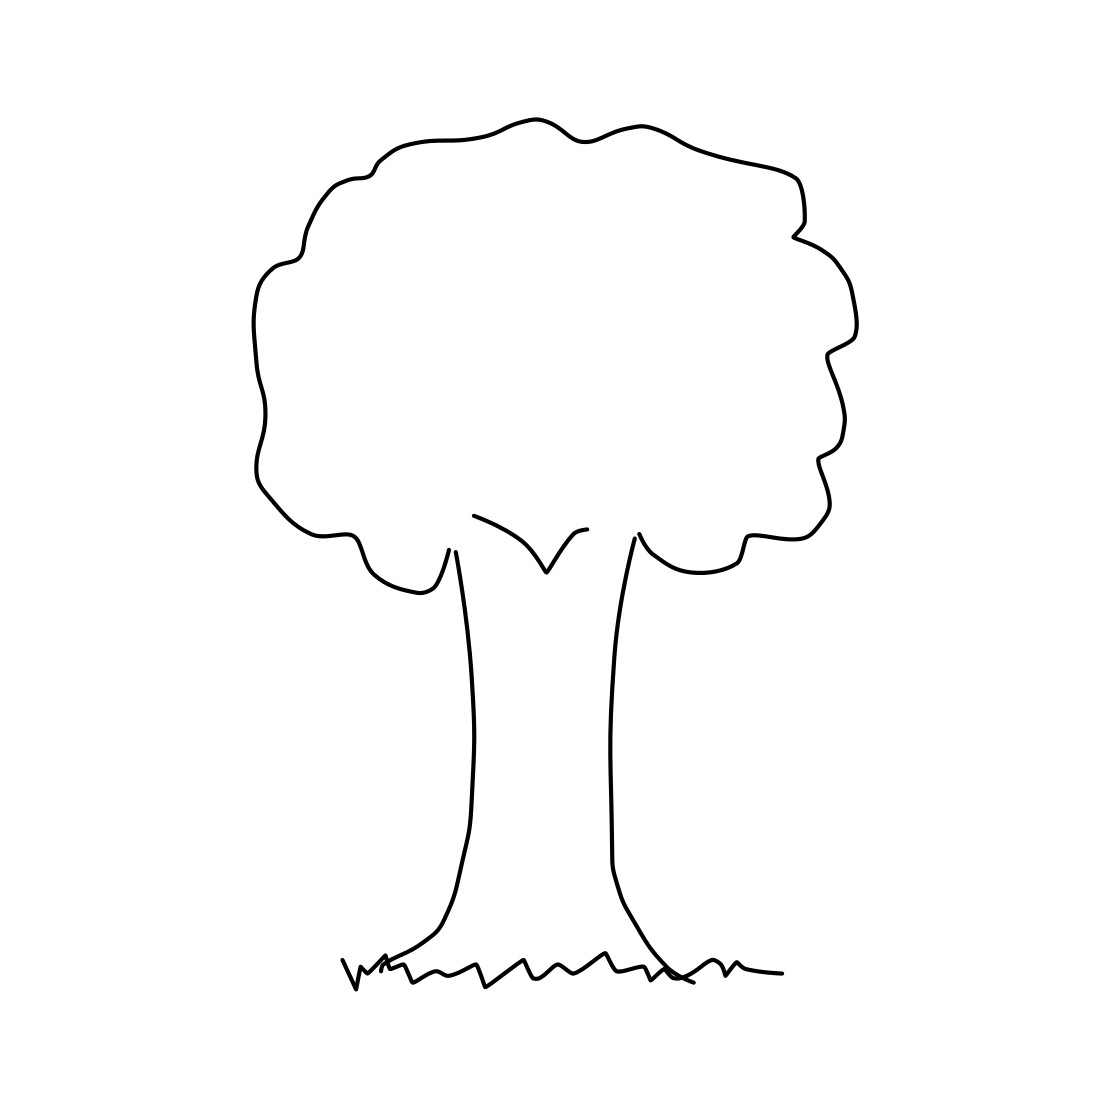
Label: tree